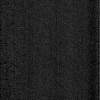
Atmospheric dust classification: dusty